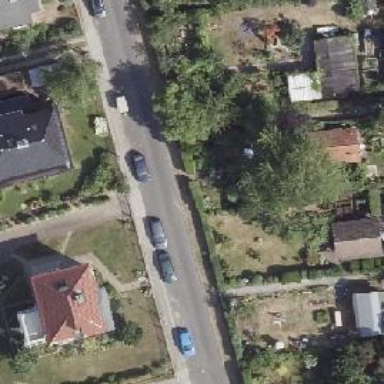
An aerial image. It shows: Residential road with asphalt surface.